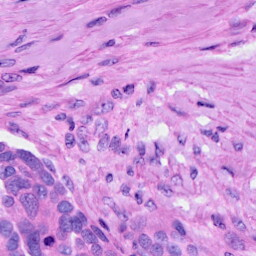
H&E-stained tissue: Ovarian